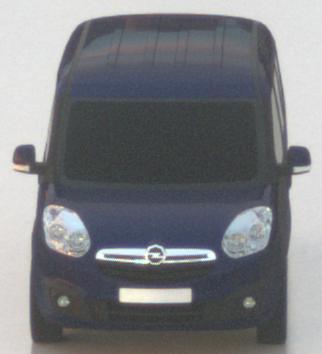
Make: Opel
Model: Combo Combi L1H1 1.4
Detailed model: Combo (D) Combi
Model produced from: 2012/01
Model produced until: 2013/11
Doors: 5
Color: blue
Road condition: wet road
Daytime: sunrise or sunset
Contrast: medium contrast